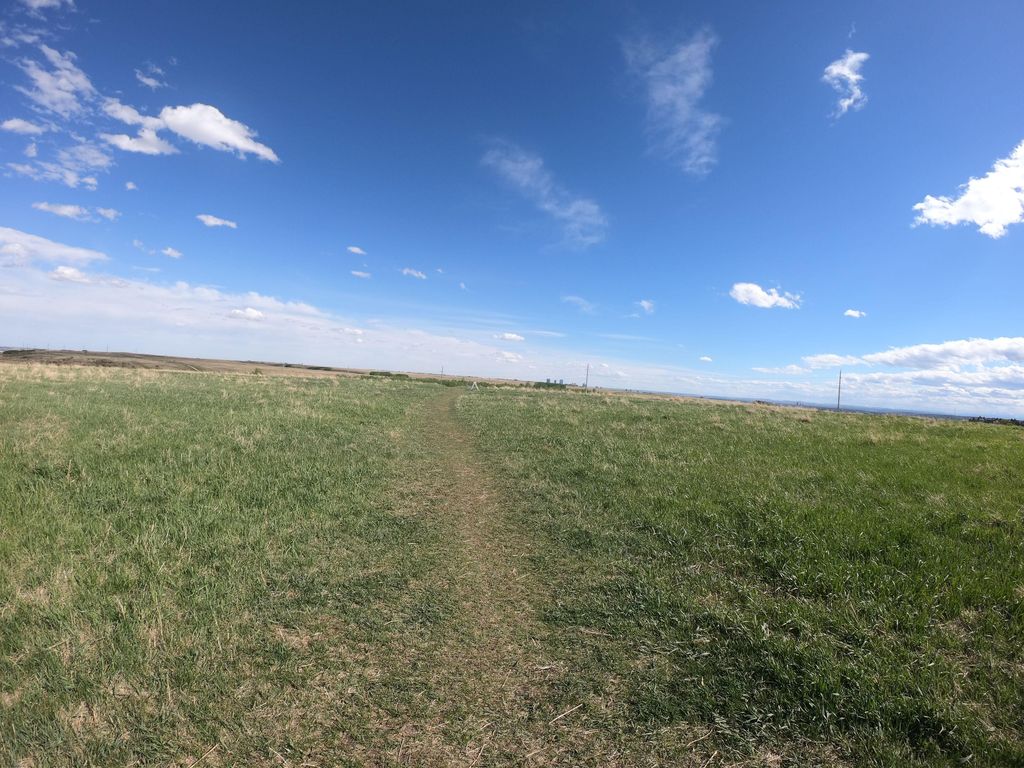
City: calgary